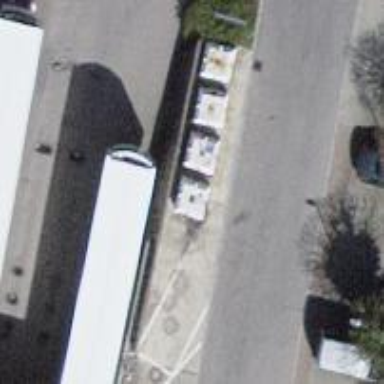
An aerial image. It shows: Recycling container in the area designated for recycling.